Question: Just for the info ,I have gone all the resources that tells how to fit text within bounds
1. Auto Scale TextView Text to Fit within Bounds
2. How to scale/resize text to fit a TextView?
3. How to adjust text font size to fit textview
4. Android font size difference issue on gingerbread and jellybeans
But my main problem is that I don't want to resize the font to fit within text bounds.What I have is a 'TextView' which takes a 'Custom Font' from 'assets' folder.Further the user is able to change the font size via 'slider'.All the devices lower than 'Jelly Bean' there seems no problem,but 'Jelly Bean' devices the text doesn't fit the bounds of the 'TextView' as shown in the image

Further neither of purposed solution as stated on 'stackoverflow' answers do any good.Somehow some of the solution simply lowers down the 'font' size to fit within bounds.
I do not want to lower font size,instead I want to do the following
1. Calculate the length of the text that fits on the width of the screen
2. Then append newline to the string at that particular length
3. Since the text length will be large,I am afraid to use StringBuffer and StringBuilder as they could easily result in out of memory exception
4. So the TextView automatically calculates the factor inserts news line when reaches the visible length.
So far I am able to break down text,by calculating a factor which helps to find the minimum amount of words that fit on width of the screen.But ,this it results in words being broken meaning 'Hello' can result into 'Hel' in one line and other line continued by 'lo'.
'''
public class AutoResizeTextView extends TextView {
private boolean forFirstTime = true;
@Override
protected void onSizeChanged(int w, int h, int oldw, int oldh) {
super.onSizeChanged(w, h, oldw, oldh);
if (forFirstTime)
monitorChanges();
}
private void monitorChanges() {
final int widthLimit = getMeasuredWidth() - getCompoundPaddingLeft()
- getCompoundPaddingRight();
if (widthLimit <= 0) {
return;
}
final String mainText = getText().toString();
final float actualTextWidth = getPaint().measureText(mainText);
forFirstTime = false;
setText("");
String[] overallText = inputText.split("\n");
for(int j=0;j<overallText.length;j++){
String mainText =overallText[j];
int length = mainText.length();
int lineNumber = Math.round(getPaint().measureText(mainText)/ widthLimit);
int wordLimit = (int) Math.round(length / (lineNumber * 1.3));
//wordLimit+=2;
if (wordLimit < length) {
int count = Math.round(length / wordLimit);
int startIndex = -1, endIndex = -1;
for (int i = 0; i < count; i++) {
startIndex = wordLimit * i;
endIndex = wordLimit * (i + 1);
append(mainText.substring(startIndex, endIndex) + "
");
}
append(mainText.toString().substring(endIndex, length)+"
");
}
}
}
'''
Now I want the words not be broken,as exhibited by default android 'EditText' on 'wrap_content' params,where the whole text is moved to next line,if it becomes large to fit.
And further the formula for calculating the 'wordLimit' is not accurate,I just want to find out the exact length of the 'string' that fits the 'widthLimit' of 'TextView/EditText'
I am also working on it and if anything comes,I will surely post.
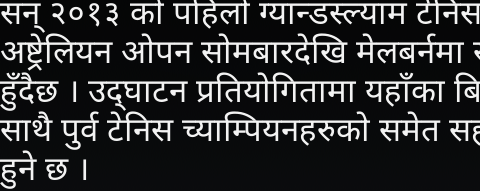
Answer: I don't know this is the right solution or not.But so far,text is rendered well and no text cut off i.e. text shown within bounds.
'''
public class AutoResizeTextView extends TextView {
@Override
protected void onSizeChanged(int w, int h, int oldw, int oldh) {
super.onSizeChanged(w, h, oldw, oldh);
if (forFirstTime)
monitorChanges();
}
private boolean forFirstTime = true;
// Text view line spacing multiplier
private float mSpacingMult = 1.0f;
// Text view additional line spacing
private float mSpacingAdd = 0.0f;
private void monitorChanges() {
int widthLimit = getMeasuredWidth() - getCompoundPaddingLeft()
- getCompoundPaddingRight();
if (widthLimit <= 0) {
return;
}
String inputText = getText().toString();
forFirstTime = false;
setText("");
String[] overallText = inputText.split("\n");
TextPaint textPaint = getPaint();
for(int j=0;j<overallText.length;j++){
String mainText =overallText[j];
StaticLayout layout = new StaticLayout(mainText,textPaint,widthLimit,Alignment.ALIGN_NORMAL,
mSpacingMult,mSpacingAdd,false);
if(layout.getLineCount()>0){
for(int i=0;i<layout.getLineCount();i++){
int start =layout.getLineStart(i);
int end =layout.getLineEnd(i);
append(mainText.substring(start, end)+"
");
}
}
}
}
}
'''
But I am not completely satisfied with the result ;)